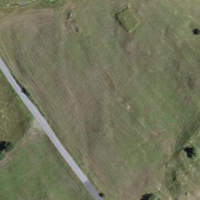
EUNIS habitat code: 26
Species observed at this site:
Berberis vulgaris